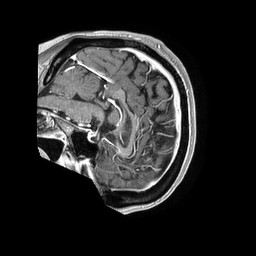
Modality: T1w
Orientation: sagittal
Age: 52
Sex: female
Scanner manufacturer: philips
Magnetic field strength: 1.5 T
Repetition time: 0.007833 s
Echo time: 0.003657 s